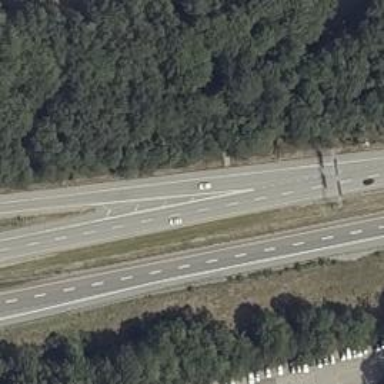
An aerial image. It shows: Asphalt motorway.